九年级 · 度量几何学
如图, 四边形 $A B C D$ 中, $A D$ 平行 $B C, \angle A B C=90^{\circ}, A D=2, A B=6$, 以 $A B$ 为直径的半 $\odot 0$ 切 $C D$ 于点 $E, F$ 为弧 $B E$ 上一动点, 过 $F$ 点的直线 $M N$ 为半 $\odot 0$ 的切线, $M N$ 交 $B C$ 于 $M$, 交 $C D$ 于 $N$,则 $\triangle \mathrm{MCN}$ 的周长为 $(\quad)$

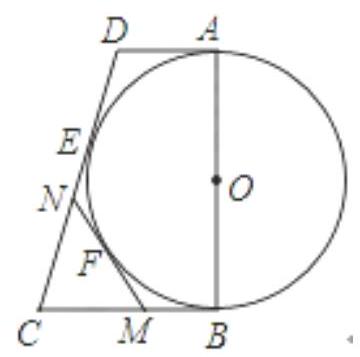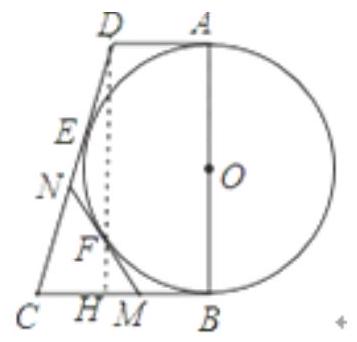
A. 9
B. 10
C. $3 \sqrt{11}$
D. $2 \sqrt{23}$
答案: A
解析: 【分析】作 $\mathrm{DH} \perp \mathrm{BC}$ 于 $\mathrm{H}$ ，如图，利用平行线的性质得 $\mathrm{AB} \perp \mathrm{AD}, \mathrm{AB} \perp \mathrm{BC}$ ，则根据切线的判定得到 $\mathrm{AD}$ 和 $\mathrm{BC}$ 为 $\odot 0$ 切线, 根据切线长定理得 $\mathrm{DE}=\mathrm{DA}=2, \mathrm{CE}=\mathrm{CB}, \mathrm{NE}=\mathrm{NF}, \mathrm{MB}=\mathrm{MF}$, 利用四边形 $A B H D$ 为矩形得 $B H=A D=2, D H=A B=6$, 设 $B C=x$, 则 $C H=x-2, C D=x+2$, 在 Rt $\triangle D C H$ 中根据勾股定理得 $(x-2)^{2}+6^{2}=(x+2)^{2}$, 解得 $x=\frac{9}{2}$, 即 $C B=C E=\frac{9}{2}$, 然后由等线段代换得到 $\triangle M C N$ 的周长 $=\mathrm{CE}+\mathrm{CB}=9$.

解: 作 $\mathrm{DH} \perp \mathrm{BC}$ 于 $\mathrm{H}$, 如图,

$\because$ 四边形 $A B C D$ 中, $A D$ 平行 $B C, \angle A B C=90^{\circ}$,

$\therefore \mathrm{AB} \perp \mathrm{AD}, \mathrm{AB} \perp \mathrm{BC}$,

$\because \mathrm{AB}$ 为直径,

$\therefore \mathrm{AD}$ 和 $\mathrm{BC}$ 为 $\odot 0$ 切线,

$\because \mathrm{CD}$ 和 $\mathrm{MN}$ 为 $\odot 0$ 切线,

$\therefore \mathrm{DE}=\mathrm{DA}=2, \mathrm{CE}=\mathrm{CB}, \mathrm{NE}=\mathrm{NF}, \mathrm{MB}=\mathrm{MF}$,
$\because$ 四边形 $\mathrm{ABHD}$ 为矩形,

$\therefore \mathrm{BH}=\mathrm{AD}=2, \mathrm{DH}=\mathrm{AB}=6$,

设 $\mathrm{BC}=\mathrm{x}$, 则 $\mathrm{CH}=\mathrm{x}-2, \mathrm{CD}=\mathrm{x}+2$,

在 Rt $\triangle \mathrm{DCH}$ 中, $\because \mathrm{CH}^{2}+\mathrm{DH}^{2}=\mathrm{DC}^{2}$,

$\therefore(x-2)^{2}+6^{2}=(x+2)^{2}$, 解得 $x=\frac{9}{2}$,

$\therefore \mathrm{CB}=\mathrm{CE}=\frac{9}{2}$,

$\therefore \triangle \mathrm{MCN}$ 的周长 $=\mathrm{CN}+\mathrm{CM}+\mathrm{MN}$

$=\mathrm{CN}+\mathrm{CM}+\mathrm{NF}+\mathrm{MF}$

$=\mathrm{CN}+\mathrm{CM}+\mathrm{NF}+\mathrm{MB}$

$=\mathrm{CE}+\mathrm{CB}$

$=9$.

故选 A.